Platform: macOS
Application: Chrome
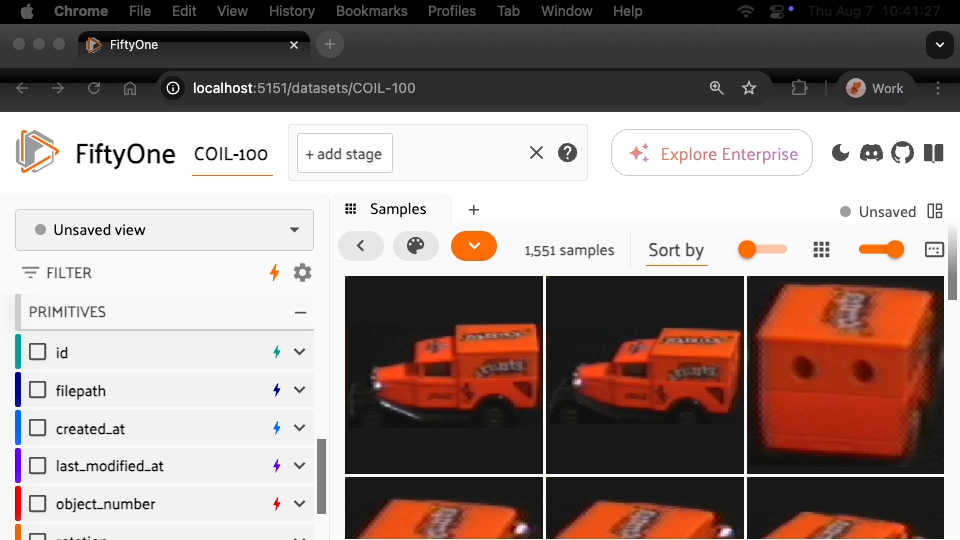
task_description: Locate the view bar
action_type: hover
element_info: Menu Item
steps_since_start: 1